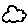
Label: cloud